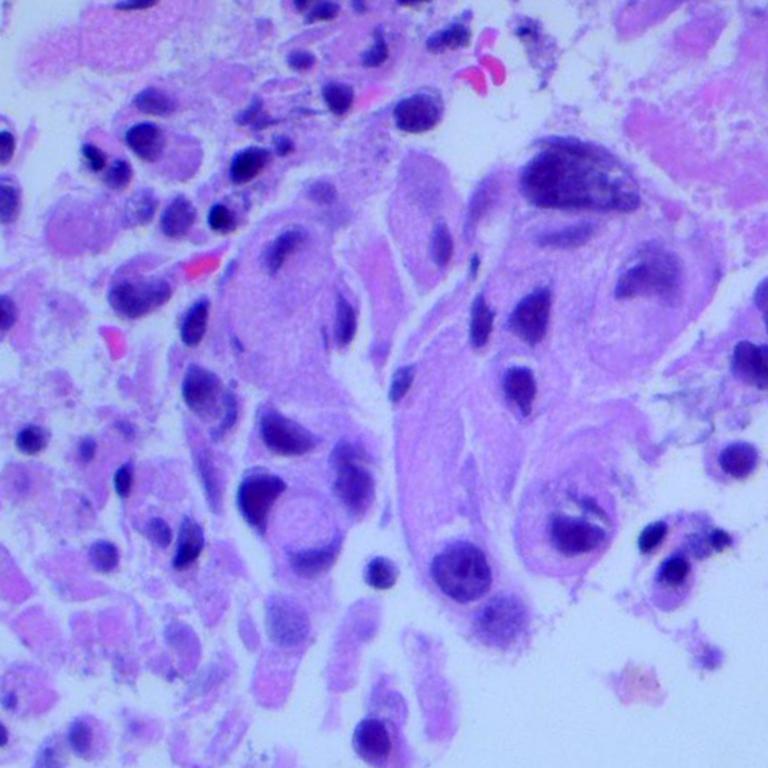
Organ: lung
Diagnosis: adenocarcinomas